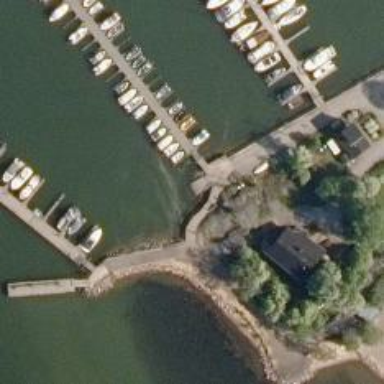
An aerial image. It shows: Slipway on leisure land.